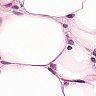
Metastatic tissue present: yes